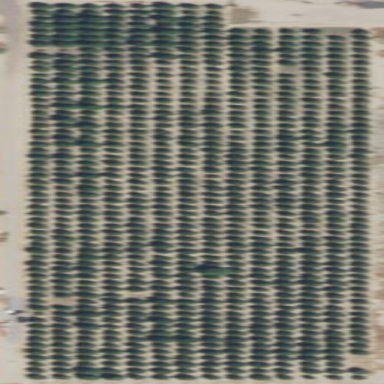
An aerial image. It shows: Orchard.